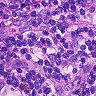
Metastatic tissue present: no